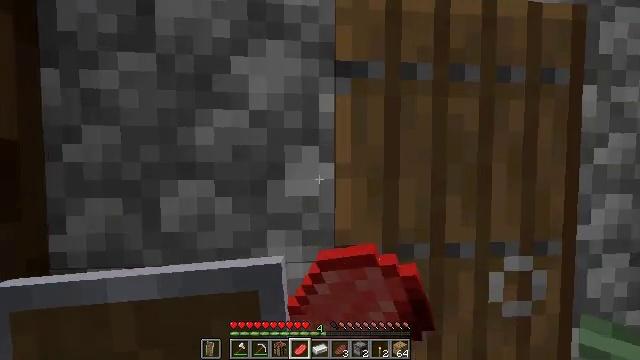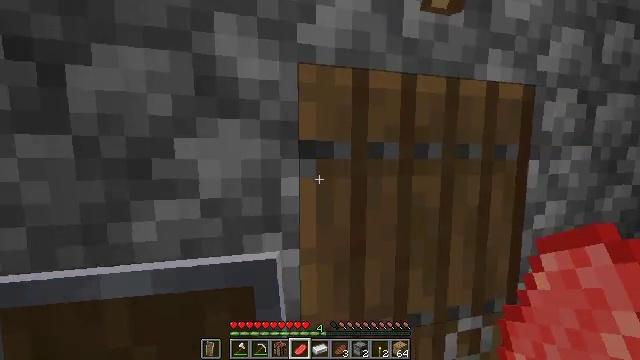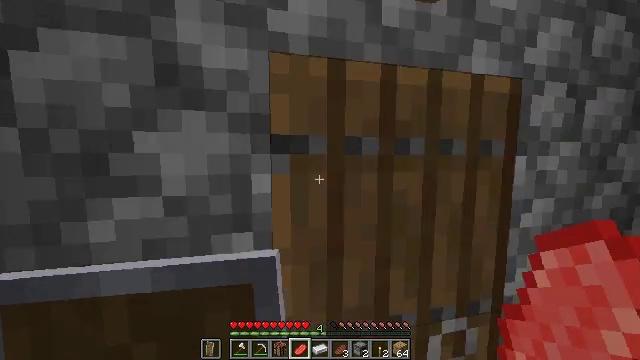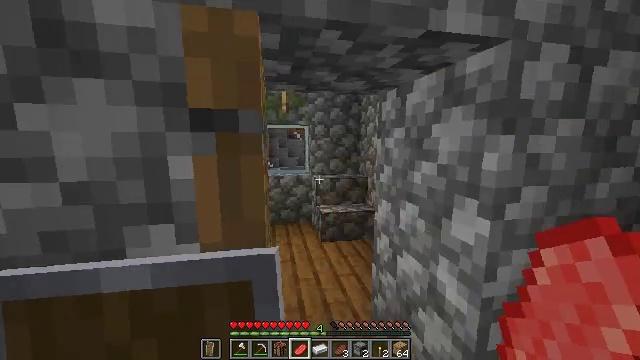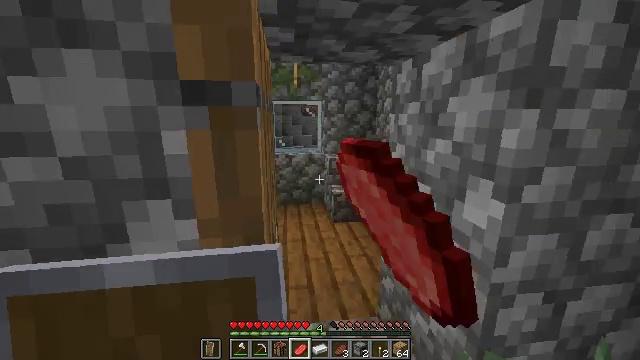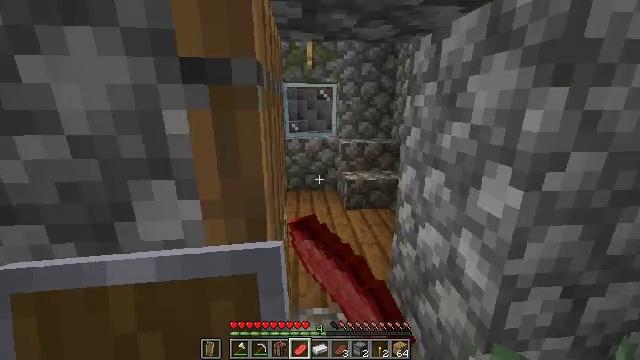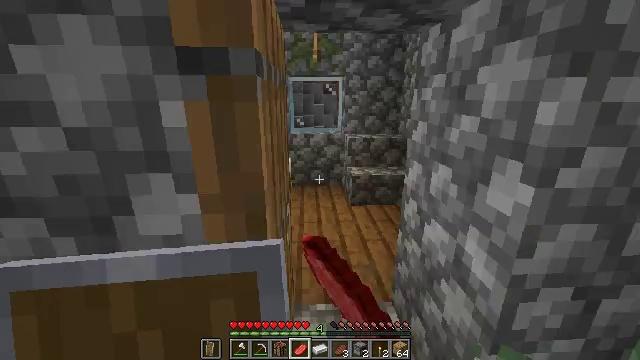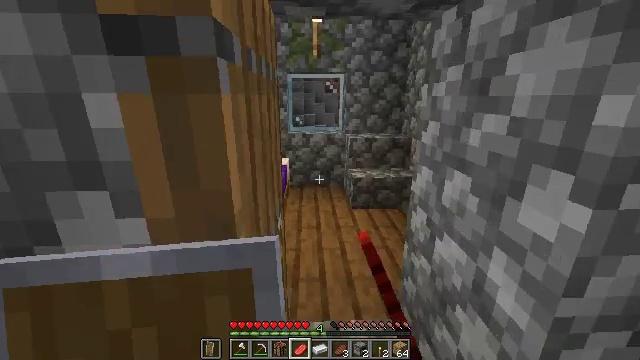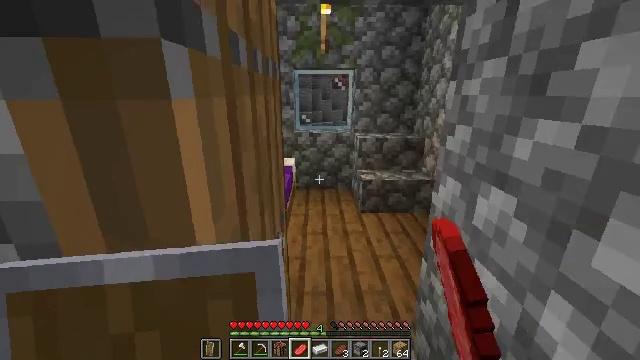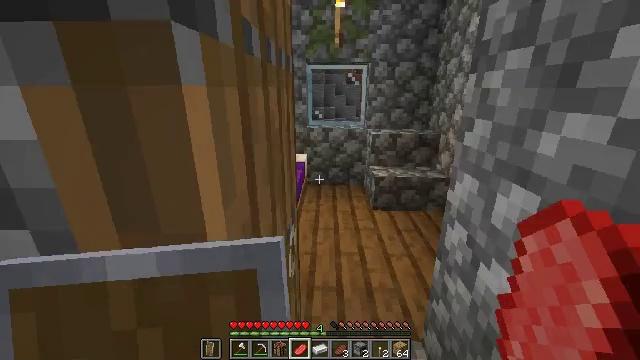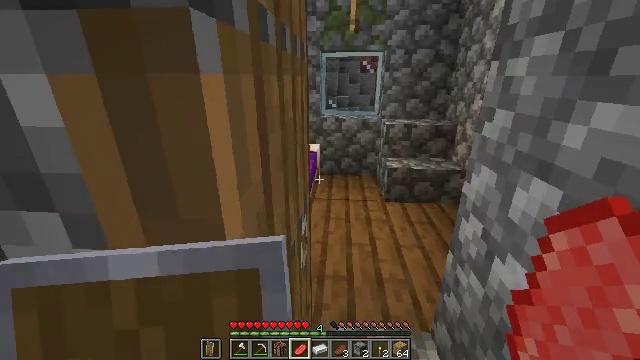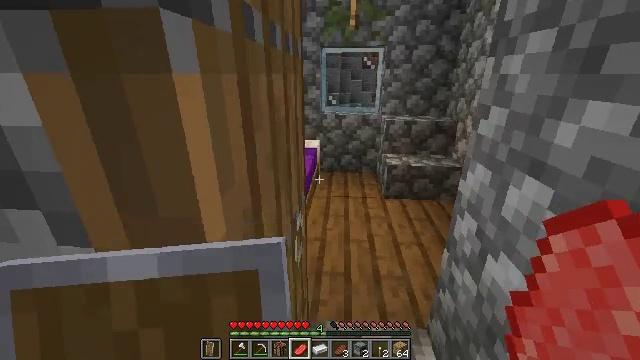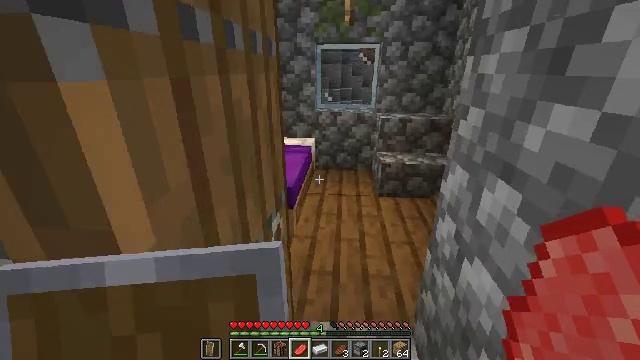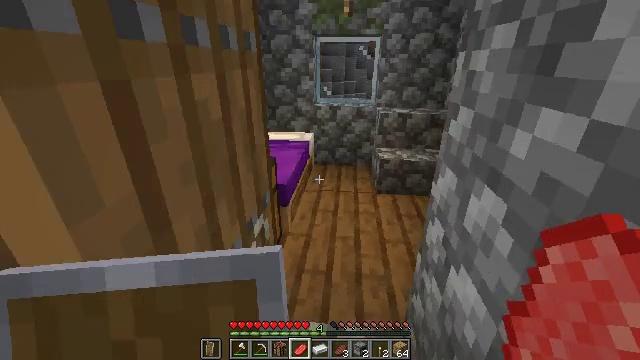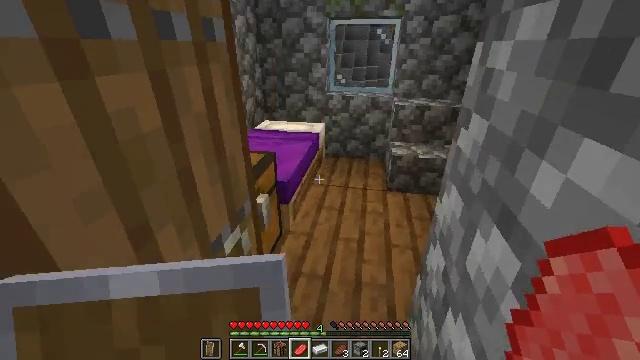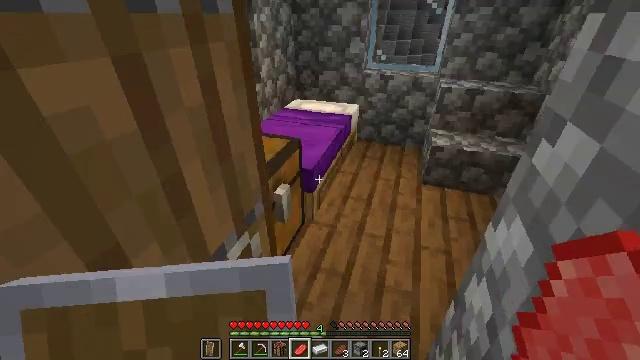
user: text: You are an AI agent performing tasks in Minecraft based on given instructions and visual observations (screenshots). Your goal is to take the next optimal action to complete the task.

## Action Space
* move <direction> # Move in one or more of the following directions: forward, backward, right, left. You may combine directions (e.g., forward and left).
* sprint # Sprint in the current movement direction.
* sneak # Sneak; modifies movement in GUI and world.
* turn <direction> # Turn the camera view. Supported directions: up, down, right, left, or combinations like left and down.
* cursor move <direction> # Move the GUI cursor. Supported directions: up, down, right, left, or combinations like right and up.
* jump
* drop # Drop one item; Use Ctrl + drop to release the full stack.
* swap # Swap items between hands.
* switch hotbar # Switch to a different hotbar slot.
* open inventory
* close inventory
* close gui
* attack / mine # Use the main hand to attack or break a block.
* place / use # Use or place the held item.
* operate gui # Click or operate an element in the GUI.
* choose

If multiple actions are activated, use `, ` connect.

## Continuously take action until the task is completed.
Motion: motion action
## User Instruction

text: Dismantle the blue bed.
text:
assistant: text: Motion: move right, turn right and down
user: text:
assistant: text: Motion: move right
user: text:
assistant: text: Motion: turn down, use / place
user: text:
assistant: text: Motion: turn left and down, use / place
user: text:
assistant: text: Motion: turn left and down, use / place
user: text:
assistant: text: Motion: move forward, turn left and down
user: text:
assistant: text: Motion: move forward
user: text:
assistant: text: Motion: move forward, turn left
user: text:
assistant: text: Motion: move forward, turn left
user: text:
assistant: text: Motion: turn left and down
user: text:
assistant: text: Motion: move right
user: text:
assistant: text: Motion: move forward and move right
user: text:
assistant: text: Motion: move forward and move right, turn down
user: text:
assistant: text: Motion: move forward and move right, turn left and down
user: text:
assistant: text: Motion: move forward and move right, turn left and down
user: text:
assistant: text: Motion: move forward and move right, turn left and down
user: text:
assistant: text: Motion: move right, turn left and down
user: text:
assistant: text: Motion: turn left
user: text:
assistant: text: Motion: turn left
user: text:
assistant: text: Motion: turn left
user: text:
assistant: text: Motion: no_op
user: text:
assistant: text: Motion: no_op
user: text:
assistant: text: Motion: no_op
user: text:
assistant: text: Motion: no_op
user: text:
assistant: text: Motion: use / place
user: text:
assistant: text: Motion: use / place
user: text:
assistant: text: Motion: no_op
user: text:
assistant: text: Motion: turn left
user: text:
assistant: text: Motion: no_op
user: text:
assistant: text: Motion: open gui